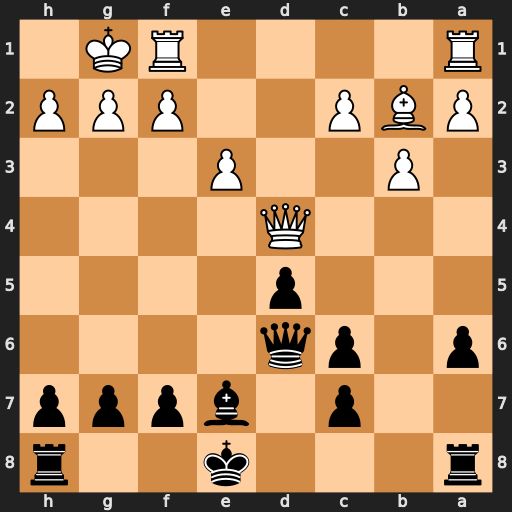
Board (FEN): r3k2r/2p1bppp/p1pq4/3p4/3Q4/1P2P3/PBP2PPP/R4RK1
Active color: b
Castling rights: kq
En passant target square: -
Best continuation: Bf6 Qxf6 gxf6